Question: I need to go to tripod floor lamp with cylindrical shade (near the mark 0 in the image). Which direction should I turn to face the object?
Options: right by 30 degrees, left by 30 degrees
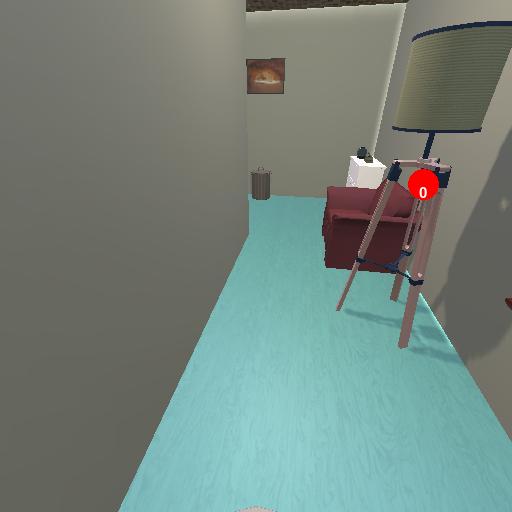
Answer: right by 30 degrees